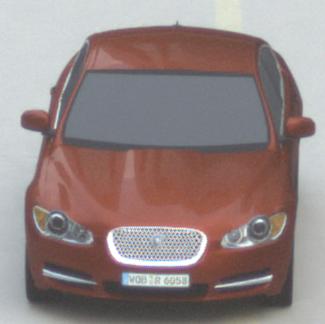
Make: Jaguar
Model: XF 3.0 V6
Detailed model: XF (X250) Limousine
Model produced from: 2010/02
Model produced until: 2010/10
Doors: 4
Color: orange
Road condition: dry road
Daytime: morning or afternoon
Contrast: low contrast